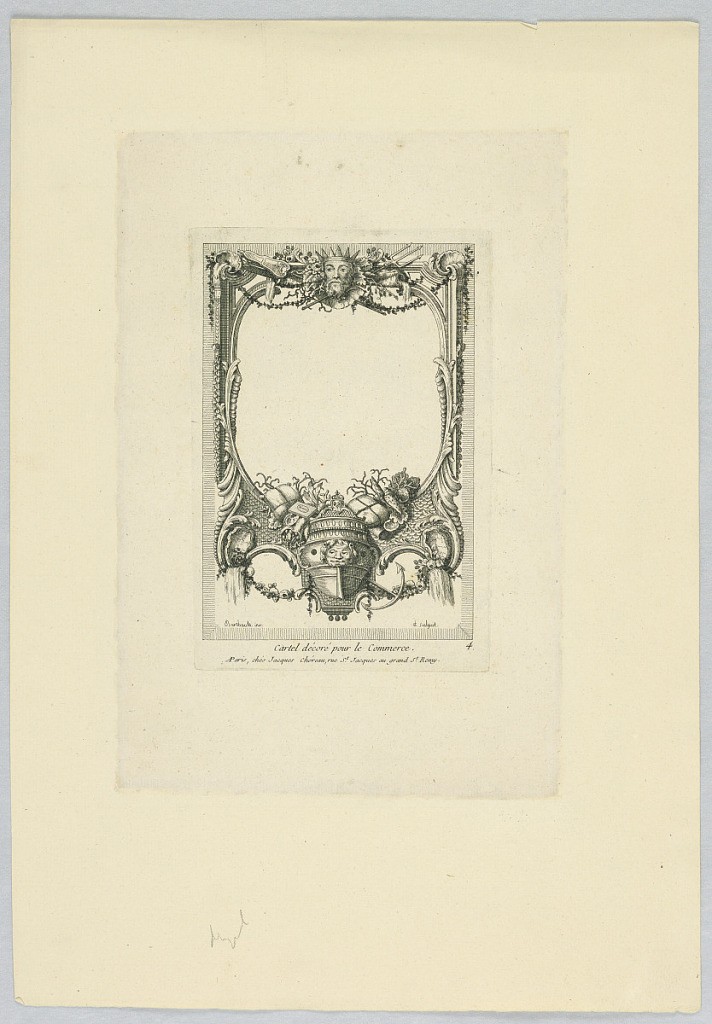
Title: Decorated Cartel with Commerce Motifs
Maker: Pierre-Gabriel Berthault, French, 1737–1831
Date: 1748–1776
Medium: Engraving on paper
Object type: Print
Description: Decorated Cartel with Commerce Motifs.